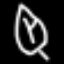
Label: leaf